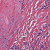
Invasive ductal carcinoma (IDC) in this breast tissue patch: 1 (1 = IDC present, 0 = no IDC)